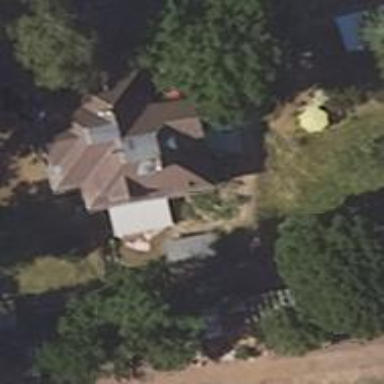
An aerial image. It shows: Semi-detached house.